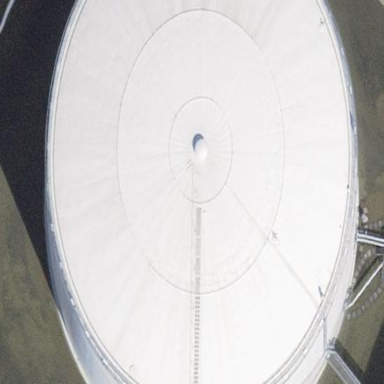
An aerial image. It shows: Storage tank with man-made structure.